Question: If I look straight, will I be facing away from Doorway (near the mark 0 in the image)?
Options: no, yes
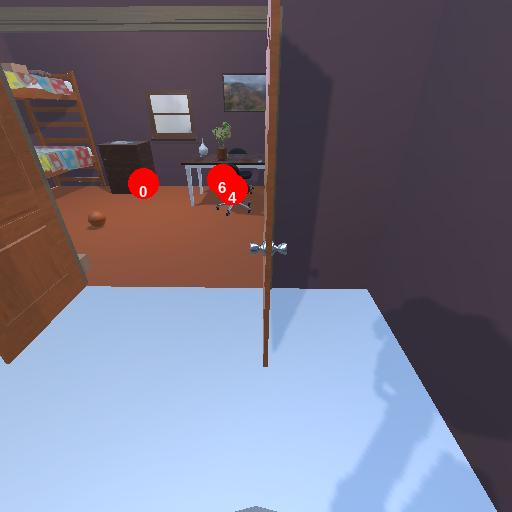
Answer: no